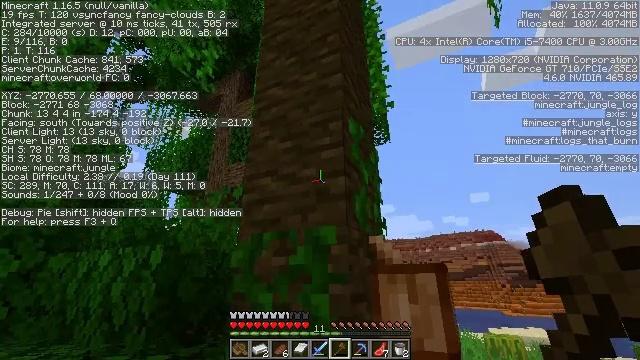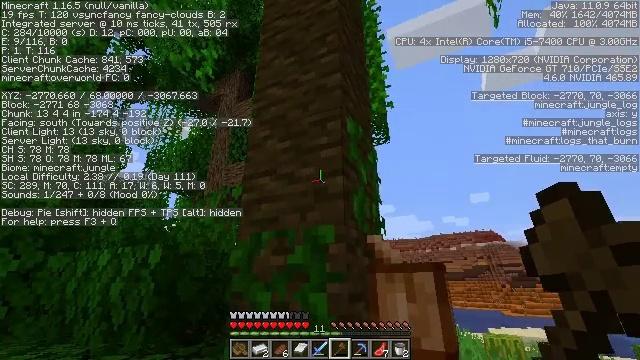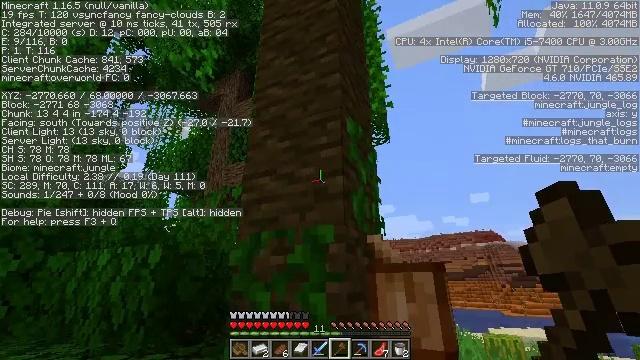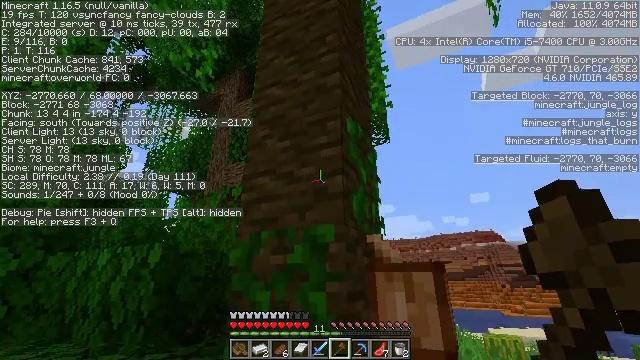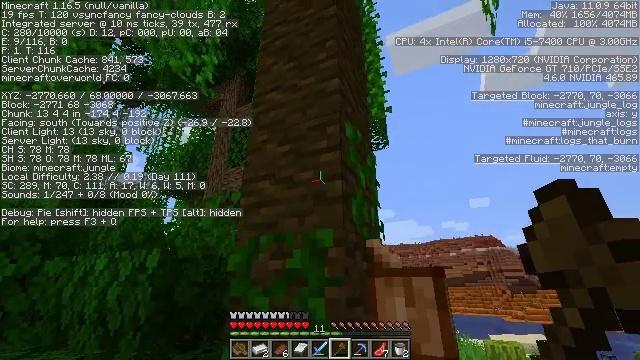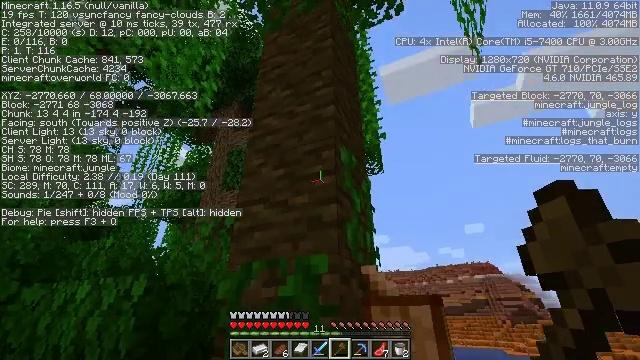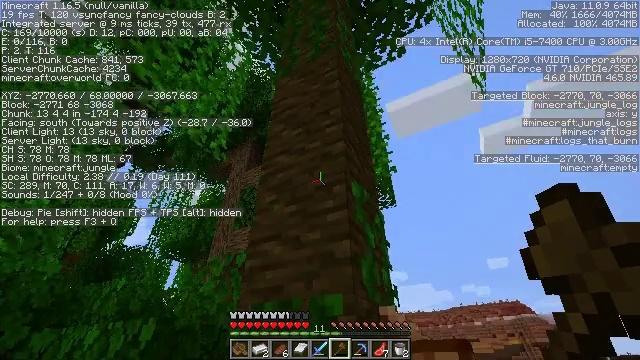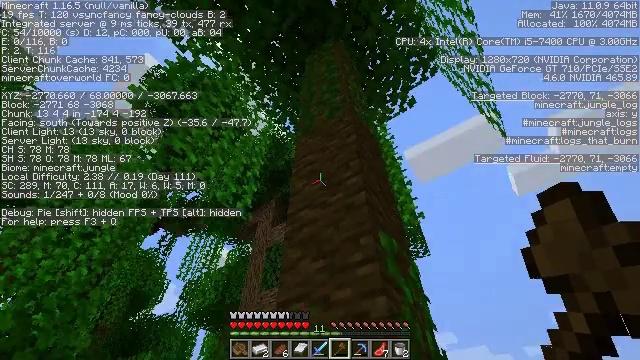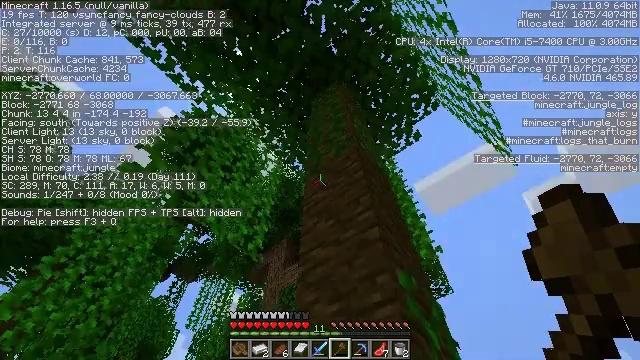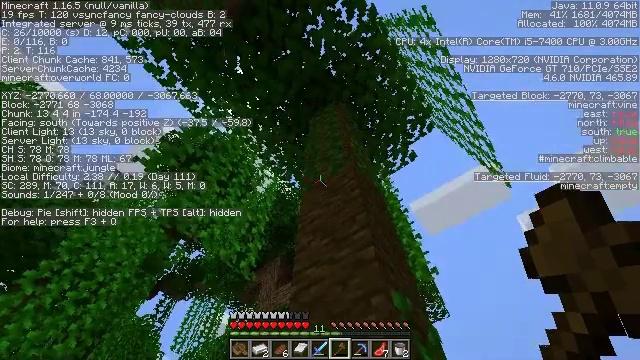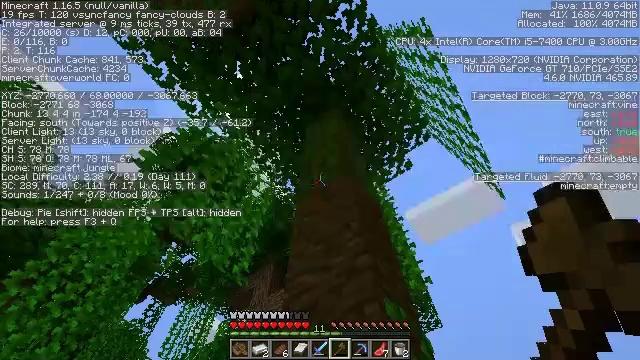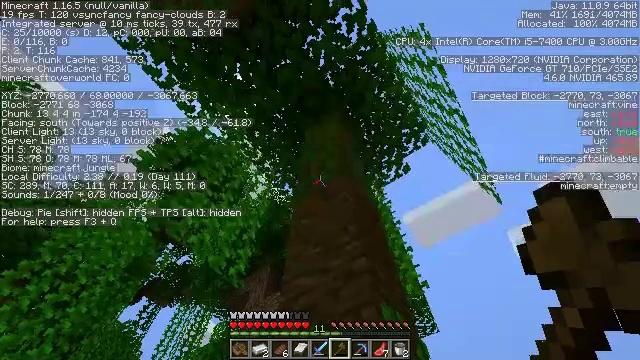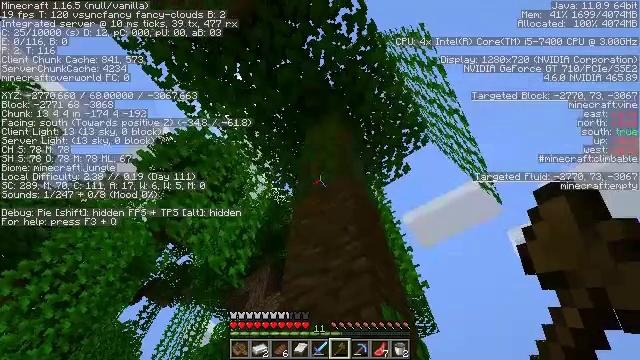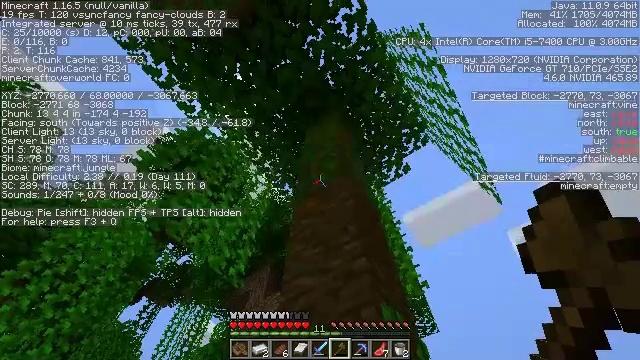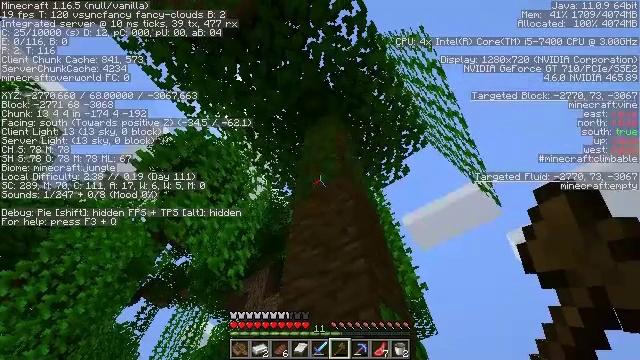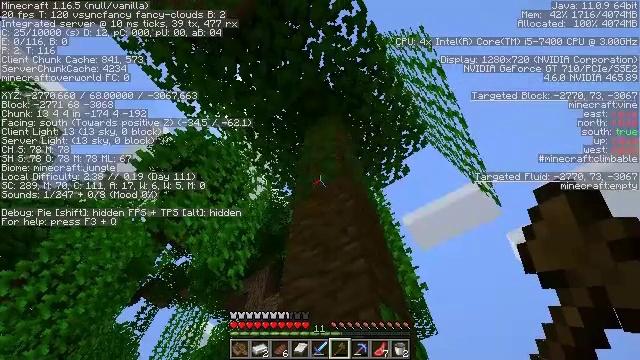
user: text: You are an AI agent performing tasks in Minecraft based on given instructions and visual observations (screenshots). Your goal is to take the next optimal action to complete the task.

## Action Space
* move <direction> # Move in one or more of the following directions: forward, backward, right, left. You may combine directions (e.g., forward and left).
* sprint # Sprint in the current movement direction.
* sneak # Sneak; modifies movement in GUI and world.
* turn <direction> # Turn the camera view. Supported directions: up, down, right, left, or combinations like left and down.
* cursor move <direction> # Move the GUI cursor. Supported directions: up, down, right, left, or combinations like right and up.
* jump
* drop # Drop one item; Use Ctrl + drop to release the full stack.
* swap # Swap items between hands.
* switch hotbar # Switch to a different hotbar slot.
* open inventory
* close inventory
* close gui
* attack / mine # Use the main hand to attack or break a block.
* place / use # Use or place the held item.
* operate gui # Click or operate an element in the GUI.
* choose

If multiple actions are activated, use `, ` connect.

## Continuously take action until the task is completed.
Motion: motion action
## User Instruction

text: Break the jungle leaves with your hand or shears.
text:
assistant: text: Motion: no_op
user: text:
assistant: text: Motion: no_op
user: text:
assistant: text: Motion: no_op
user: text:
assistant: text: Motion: turn up
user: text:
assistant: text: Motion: turn right and up
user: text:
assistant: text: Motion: turn left and up
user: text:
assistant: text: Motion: turn left and up
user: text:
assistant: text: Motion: turn left and up
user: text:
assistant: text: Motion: turn right and up
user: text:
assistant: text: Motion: turn right and up
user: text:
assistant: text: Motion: no_op
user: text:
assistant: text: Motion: no_op
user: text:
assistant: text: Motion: no_op
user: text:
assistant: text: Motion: no_op
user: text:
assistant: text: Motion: no_op
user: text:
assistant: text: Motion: no_op
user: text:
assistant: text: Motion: no_op
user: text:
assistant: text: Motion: no_op
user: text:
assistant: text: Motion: no_op
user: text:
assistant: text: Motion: no_op
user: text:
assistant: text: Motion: turn left and down
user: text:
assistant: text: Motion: turn left and down
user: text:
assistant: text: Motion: turn left and down
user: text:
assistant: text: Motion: turn left and down
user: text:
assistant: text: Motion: turn down
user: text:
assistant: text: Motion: no_op
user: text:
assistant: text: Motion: no_op
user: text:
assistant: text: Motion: no_op
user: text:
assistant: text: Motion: no_op
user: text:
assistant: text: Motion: no_op